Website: home-depot
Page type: customer-info-address
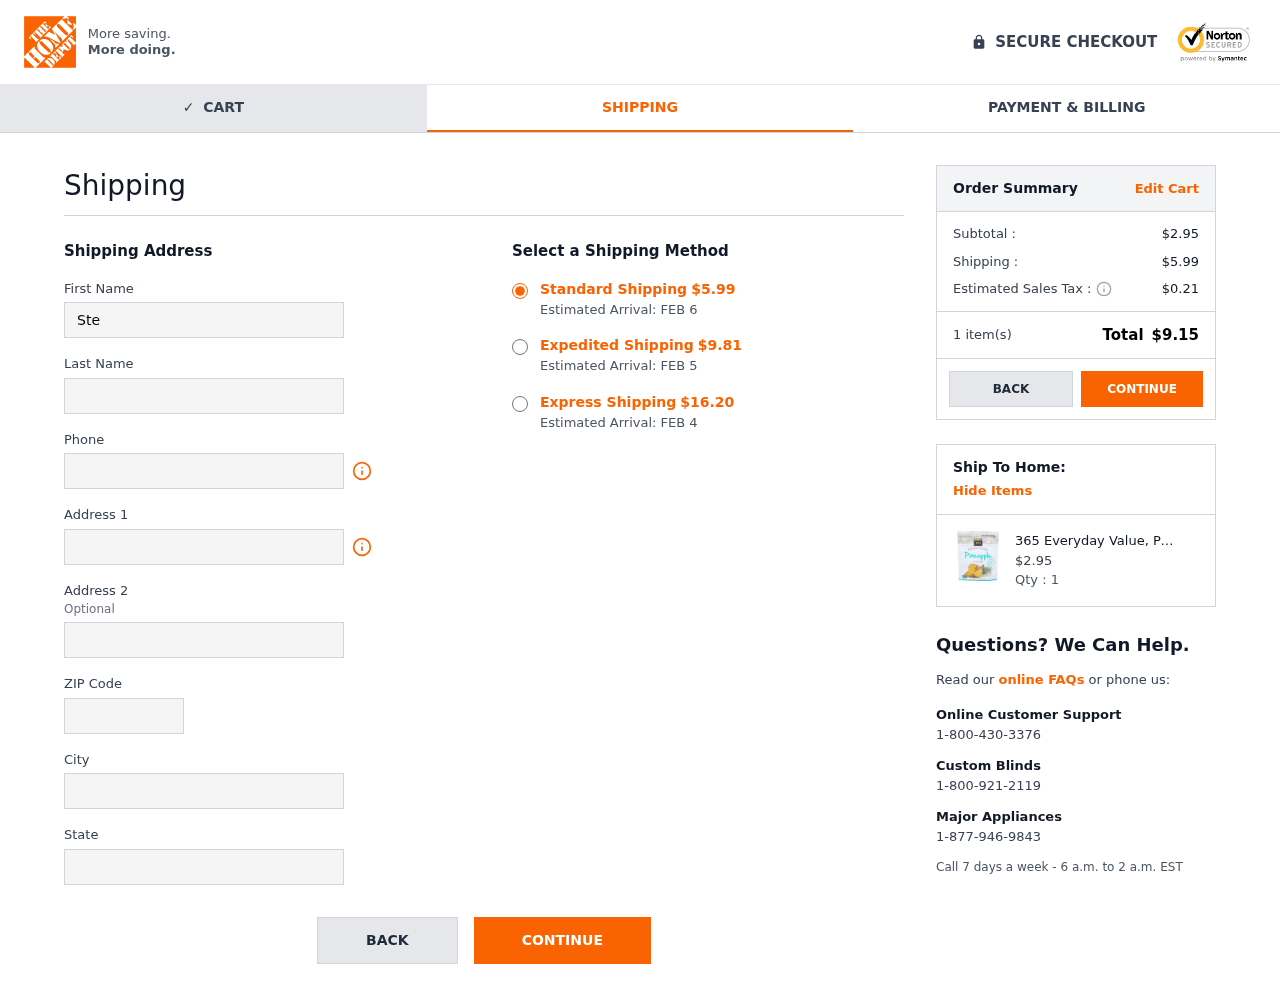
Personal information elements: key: PII_CITY
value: East Cindy
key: PII_FIRSTNAME
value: Steven
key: PII_LASTNAME
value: Guzman
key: PII_PHONE
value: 6428855039
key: PII_POSTCODE
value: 38624
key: PII_STATE
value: Oregon
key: PII_STREET
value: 52783 Jackson Lake
Product elements: key: PRODUCT1_NAME
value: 365 Everyday Value, Pineapple Tidbits, Freeze Dried, 1 oz
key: PRODUCT1_PRICE
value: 2.95
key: PRODUCT1_QUANTITY
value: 1
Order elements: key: ORDER_SHIPPING_COST
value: $5.99
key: ORDER_DELIVERY_DATE
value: Estimated Arrival: FEB 6
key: ORDER_SHIPPING_COST_EXPEDITED
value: $9.81
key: ORDER_DELIVERY_DATE_EXPEDITED
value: Estimated Arrival: FEB 5
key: ORDER_SHIPPING_COST_EXPRESS
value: $16.20
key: ORDER_DELIVERY_DATE_EXPRESS
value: Estimated Arrival: FEB 4
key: ORDER_SUBTOTAL
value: $2.95
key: ORDER_TAX
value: $0.21
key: ORDER_NUM_ITEMS
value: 1 item(s)
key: ORDER_TOTAL
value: $9.15